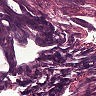
Metastatic tissue present: no